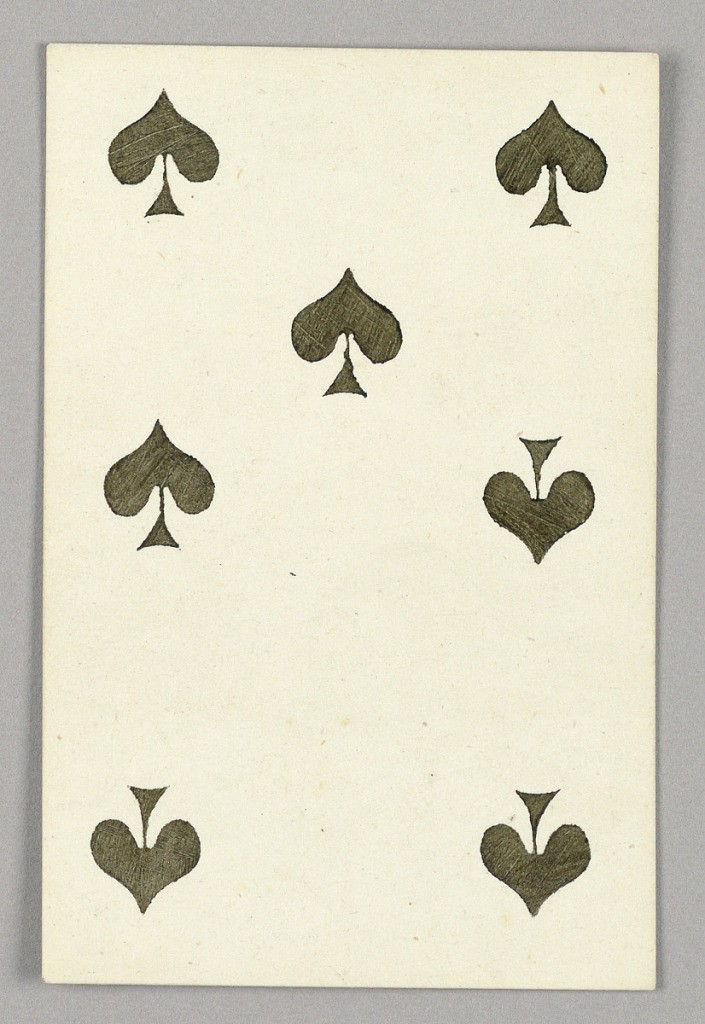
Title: Seven of Spades from Set of "Jeu Imperial–Second Empire–Napoleon III" Playing Cards
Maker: B.P. Grimaud, Paris, France
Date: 1858
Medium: Lithograph on glazed paper
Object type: Playing Card
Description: Seven of Spades from Set of "Jeu Imperial-Second Empire-Napoleon III" Playing Cards.